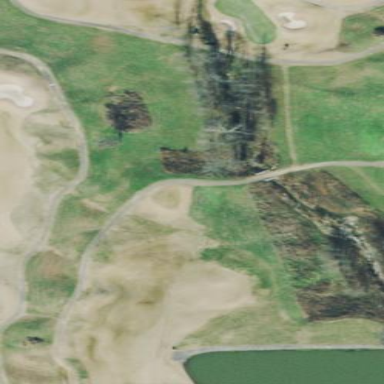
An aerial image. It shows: Rough area in golf course.